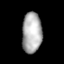
Tissue: lung
Cell type: Fibroblasts
Senescence score: 0.5554
Nuclear area (px): 786
Mean DAPI intensity: 173.266